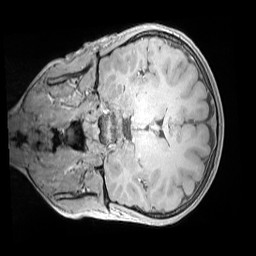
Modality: MP2RAGE
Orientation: coronal
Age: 10
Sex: male
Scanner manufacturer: siemens
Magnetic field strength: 3 T
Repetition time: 4 s
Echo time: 0.00303 s